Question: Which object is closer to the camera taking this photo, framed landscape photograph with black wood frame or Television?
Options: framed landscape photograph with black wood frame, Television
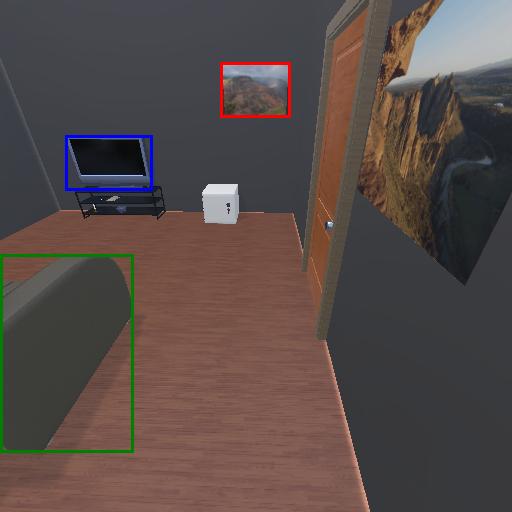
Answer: framed landscape photograph with black wood frame